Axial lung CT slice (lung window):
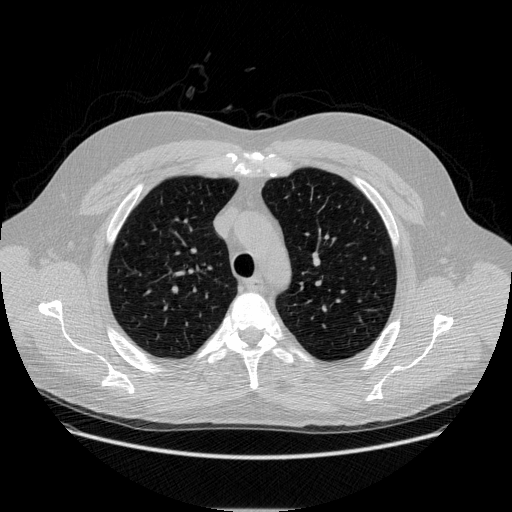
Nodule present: no